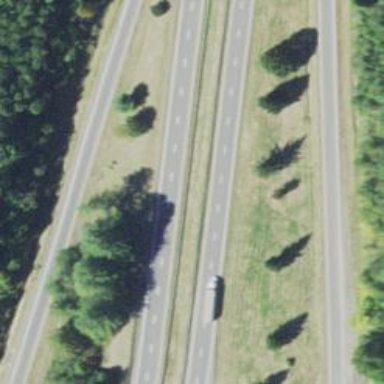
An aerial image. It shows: Asphalt motorway.